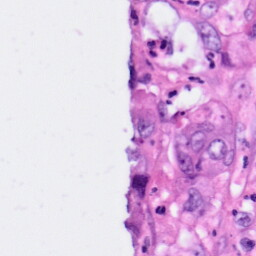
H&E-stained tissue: Pancreatic